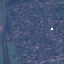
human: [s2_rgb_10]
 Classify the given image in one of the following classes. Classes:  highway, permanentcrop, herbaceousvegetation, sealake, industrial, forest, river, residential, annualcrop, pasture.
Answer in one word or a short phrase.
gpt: Residential